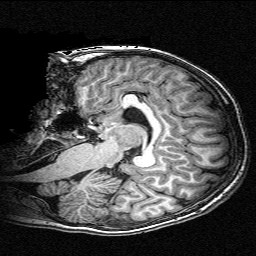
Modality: T1w
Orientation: sagittal
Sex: male
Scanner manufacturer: siemens
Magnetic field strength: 3 T
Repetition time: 2.3 s
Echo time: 0.00336 s